Field crop: maize
Growth stage: 2
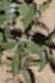
Species: atriplex